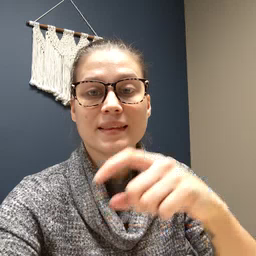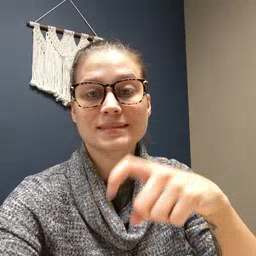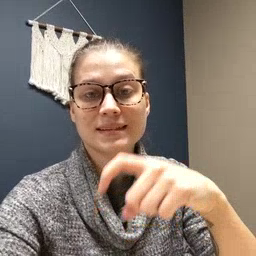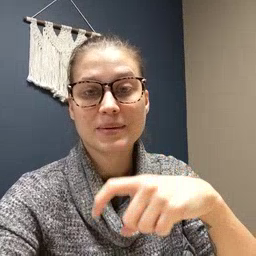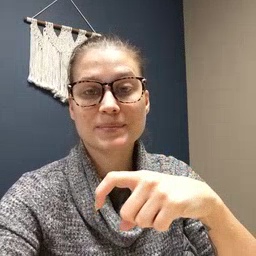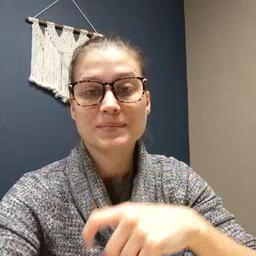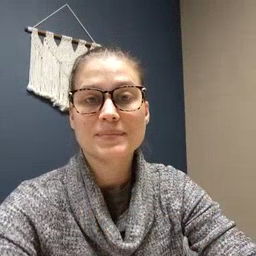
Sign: time